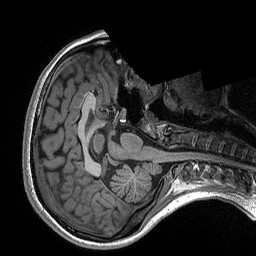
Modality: T1w
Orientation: axial
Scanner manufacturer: siemens
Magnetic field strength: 3 T
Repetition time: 2.3 s
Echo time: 0.00298 s